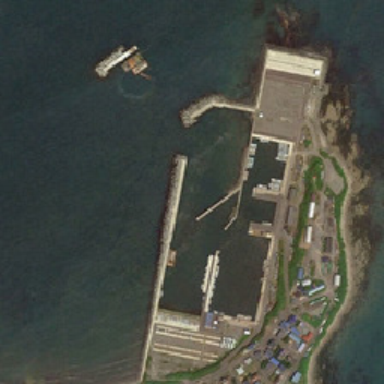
The next door is the sea .